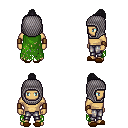
a pixel art fantasy rpg character, male body template, human, tanned skin, green tattered cape, metal pants, raven short topknot hairstyle, chain hood, leather bracers, brown slippers, four views (front, back, left, right), 2x2 character sprite sheet, small pixel art, hard edges, no anti-aliasing